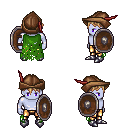
a pixel art fantasy rpg character, male body template, dark elf, purple skin, green tattered cape, gold greaves, light blonde short bangs hairstyle, leather cap, metal boots, shield, four views (front, back, left, right), 2x2 character sprite sheet, small pixel art, hard edges, no anti-aliasing